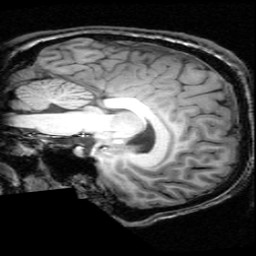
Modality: T1w
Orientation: sagittal
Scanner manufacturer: ge
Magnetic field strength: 3 T
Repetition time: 0.01222 s
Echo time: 0.005176 s